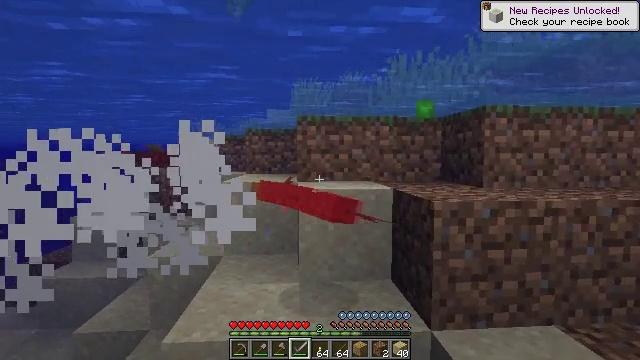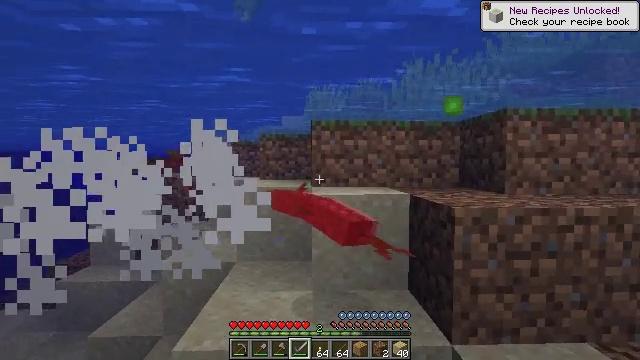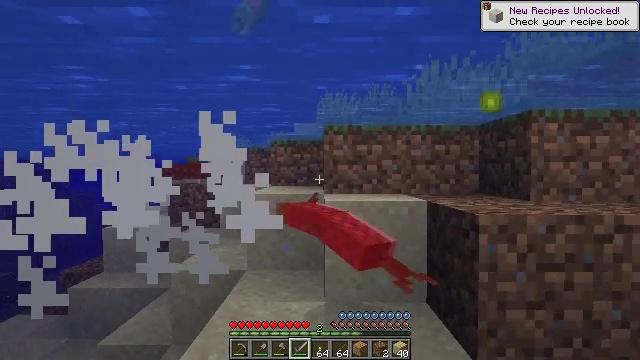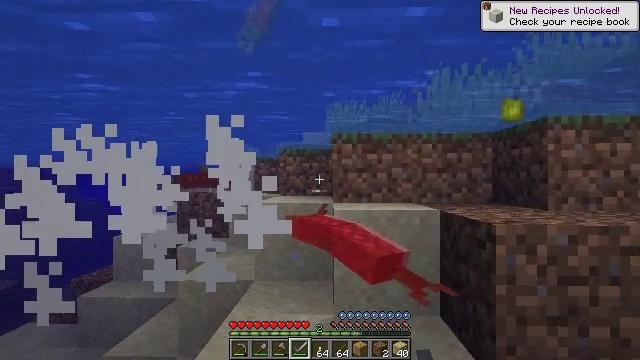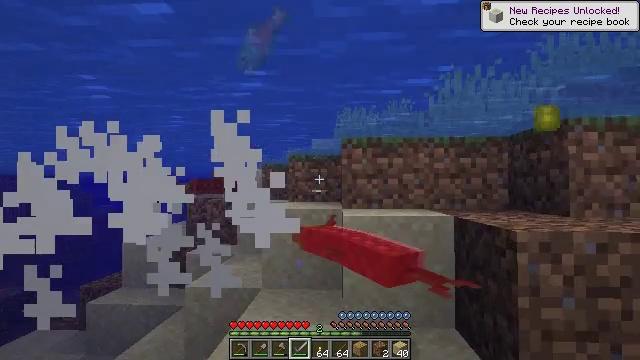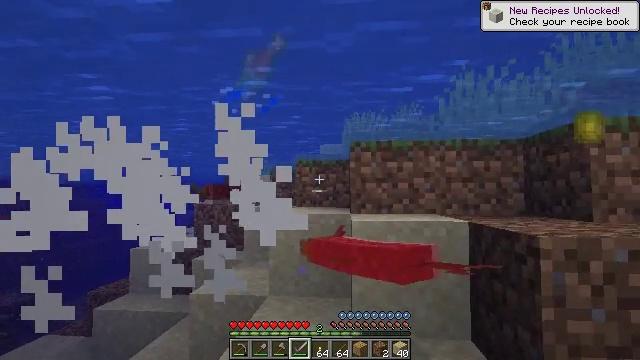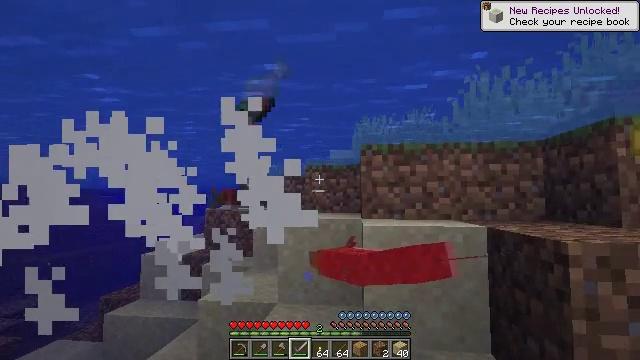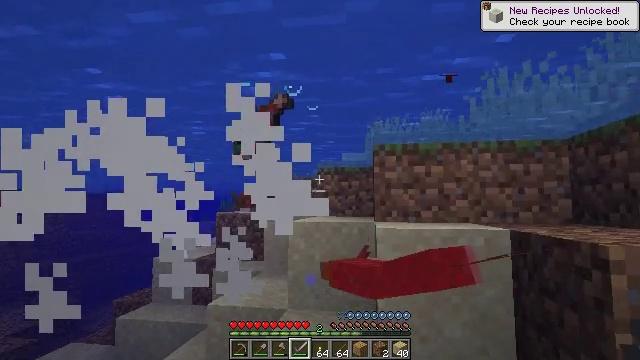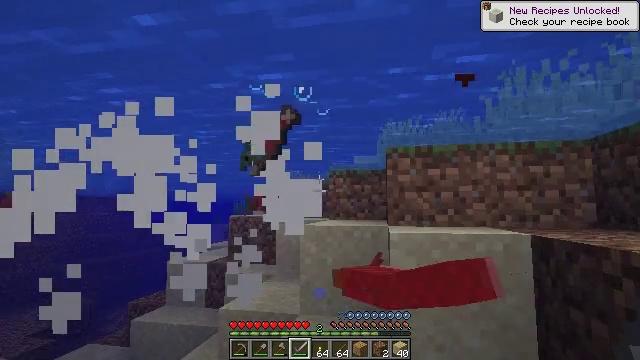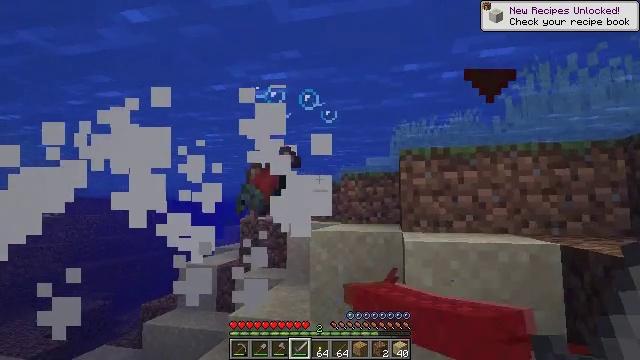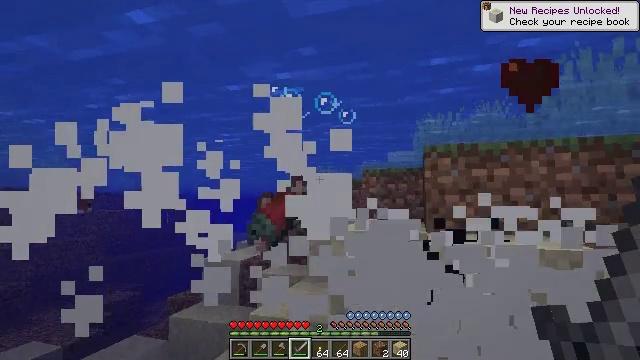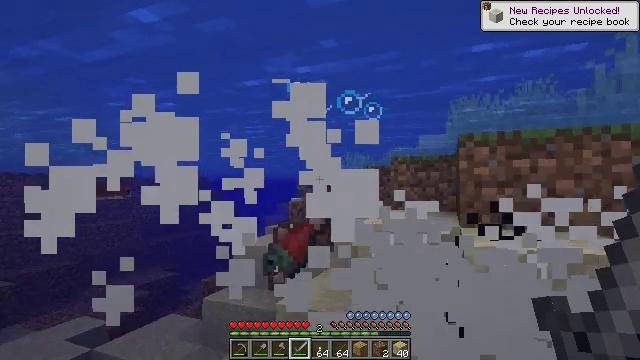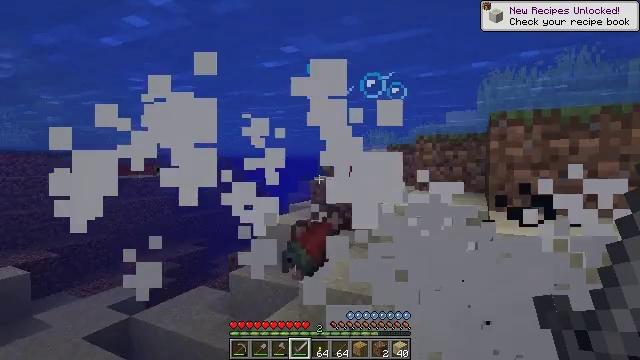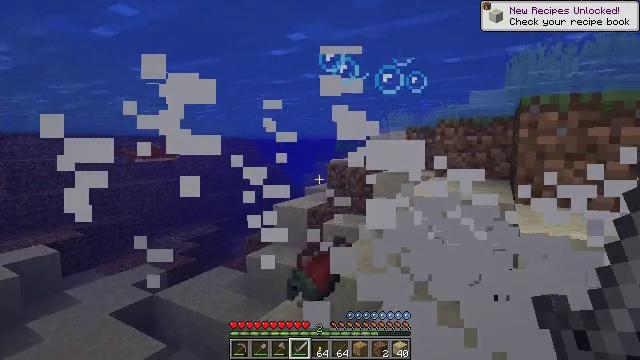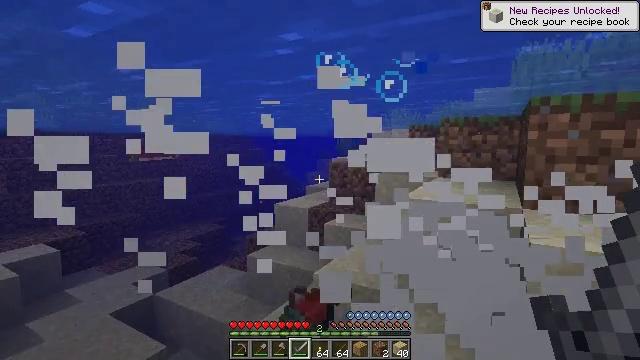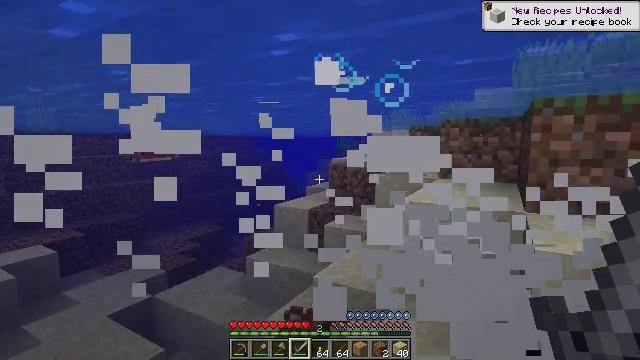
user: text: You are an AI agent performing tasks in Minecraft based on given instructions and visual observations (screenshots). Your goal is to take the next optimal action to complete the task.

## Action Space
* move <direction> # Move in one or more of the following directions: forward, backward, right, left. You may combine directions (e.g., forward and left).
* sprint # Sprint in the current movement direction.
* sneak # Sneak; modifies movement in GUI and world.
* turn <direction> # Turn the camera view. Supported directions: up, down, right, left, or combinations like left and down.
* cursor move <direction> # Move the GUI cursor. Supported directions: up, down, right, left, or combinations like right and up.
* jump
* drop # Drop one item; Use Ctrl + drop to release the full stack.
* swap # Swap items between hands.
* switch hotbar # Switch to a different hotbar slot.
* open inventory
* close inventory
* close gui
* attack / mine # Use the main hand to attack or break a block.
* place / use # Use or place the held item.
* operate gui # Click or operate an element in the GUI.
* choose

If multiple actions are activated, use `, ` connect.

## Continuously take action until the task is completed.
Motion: motion action
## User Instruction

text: Fish and kill the salmon.
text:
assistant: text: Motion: move forward, turn left and up, attack / mine
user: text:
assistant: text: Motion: move forward, turn left and up
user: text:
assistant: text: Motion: move forward, turn left and up
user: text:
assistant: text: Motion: move forward, turn left and up
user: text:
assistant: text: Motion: move forward, turn left and up
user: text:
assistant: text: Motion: move forward, turn left and up
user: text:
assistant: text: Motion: move forward, turn left
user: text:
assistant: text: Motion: move forward, turn left, jump
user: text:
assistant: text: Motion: move forward, turn left, jump
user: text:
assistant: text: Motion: move forward, turn left and down, jump
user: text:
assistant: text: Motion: move forward, turn left and down, jump
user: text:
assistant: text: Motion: move forward, turn left and down
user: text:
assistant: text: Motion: move forward, turn left and down
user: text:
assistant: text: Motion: move forward
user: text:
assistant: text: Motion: move forward
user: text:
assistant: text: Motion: move forward, turn down
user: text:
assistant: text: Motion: move forward, turn down
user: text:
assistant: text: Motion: move forward, turn left and down
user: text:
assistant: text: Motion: move forward, turn left and down
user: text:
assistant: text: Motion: move forward, turn left and down
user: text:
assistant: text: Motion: move forward, turn left and down
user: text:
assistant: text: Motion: move forward, turn left and down
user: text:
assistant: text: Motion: move forward, turn left and down
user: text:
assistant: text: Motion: move forward, turn left and down
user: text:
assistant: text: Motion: move forward, turn left and down
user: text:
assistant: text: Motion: move forward, turn left and down
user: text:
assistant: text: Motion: move forward, turn left and down
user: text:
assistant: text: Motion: move forward, turn left
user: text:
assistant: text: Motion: move forward, turn left
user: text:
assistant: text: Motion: move forward, turn left and up